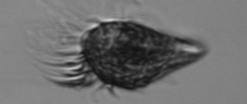
Label: Strombidium_wulffi